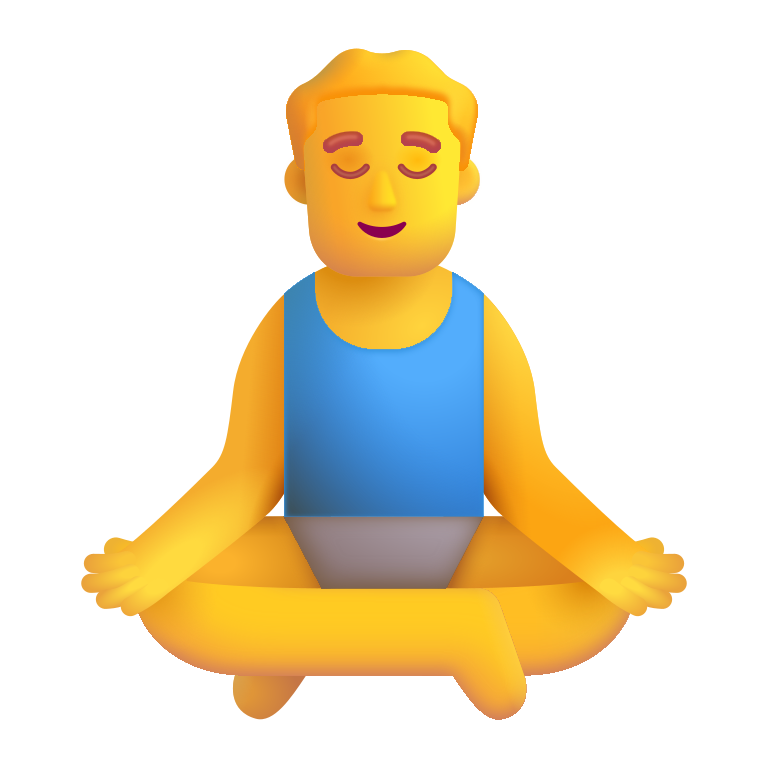
man in lotus position color default